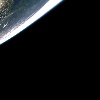
Label: space